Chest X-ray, AP view. Patient: 45 years old, sex F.
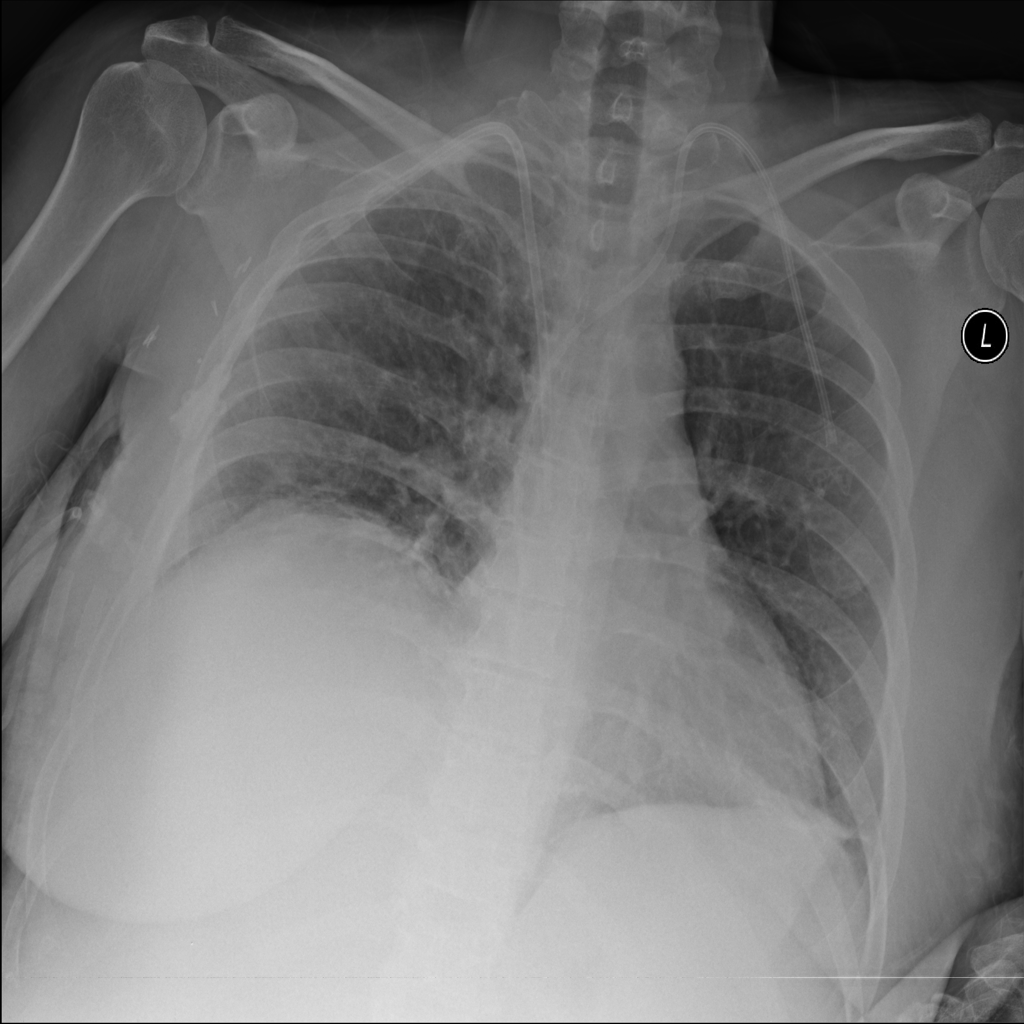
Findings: Atelectasis